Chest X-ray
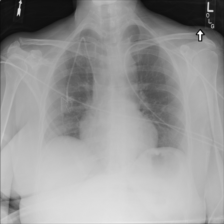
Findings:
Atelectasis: negative
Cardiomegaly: negative
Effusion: negative
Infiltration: negative
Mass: negative
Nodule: negative
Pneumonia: negative
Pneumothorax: negative
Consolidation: negative
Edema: negative
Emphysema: negative
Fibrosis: negative
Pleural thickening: negative
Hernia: negative